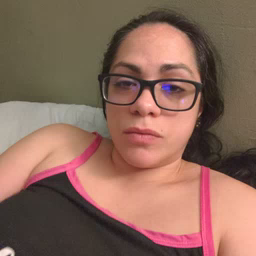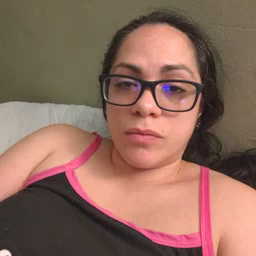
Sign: girl